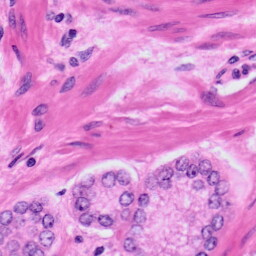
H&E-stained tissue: Prostate